Interaction volume radius: 10 \u00c5
Interaction volume height: 10 \u00c5
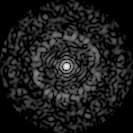
Disorder parameter: 0.8097